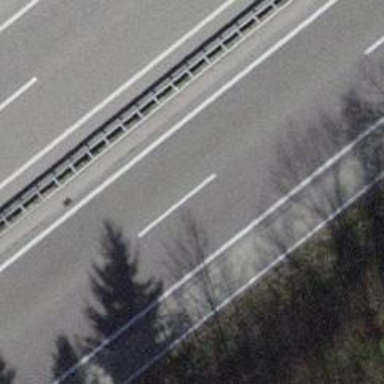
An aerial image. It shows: Asphalt motorway.